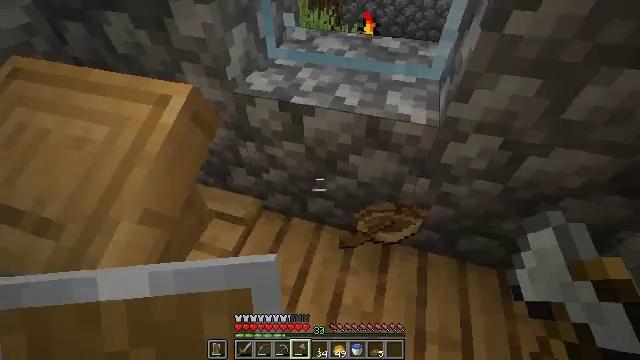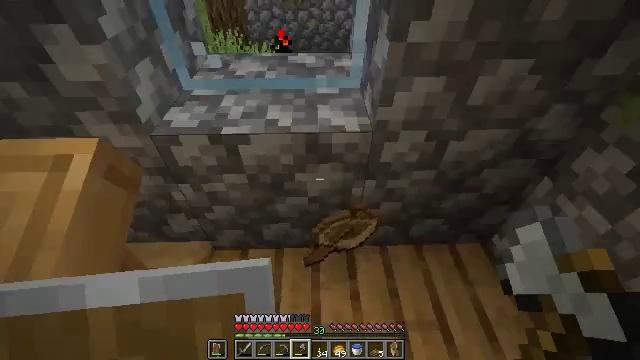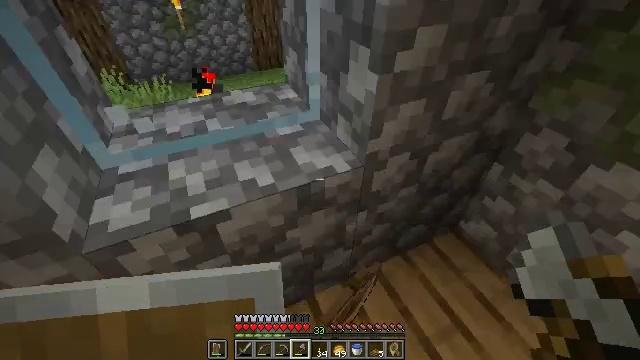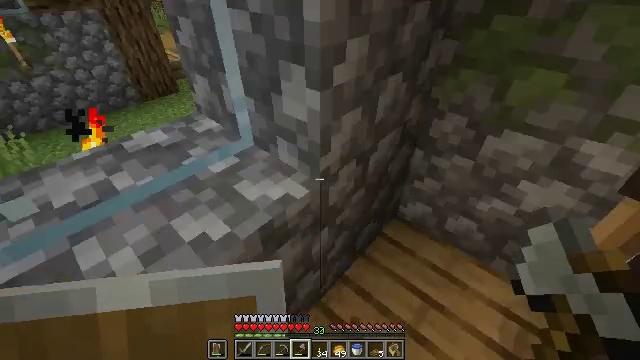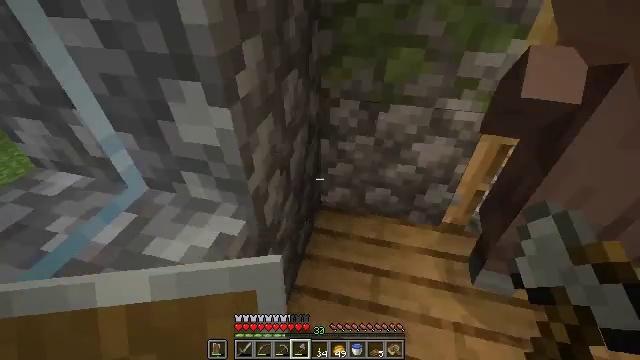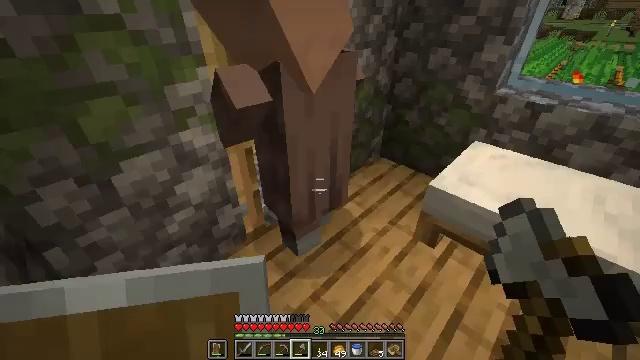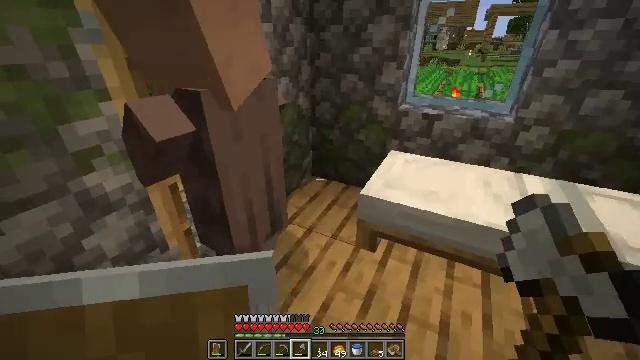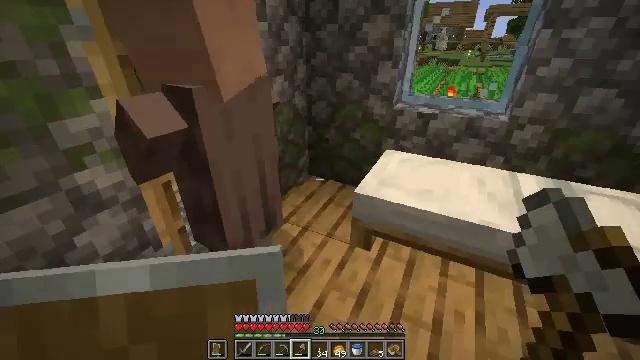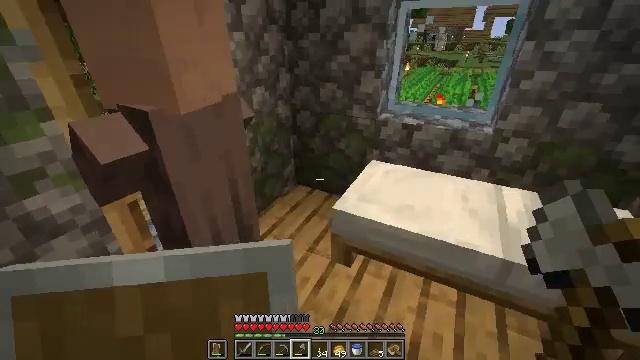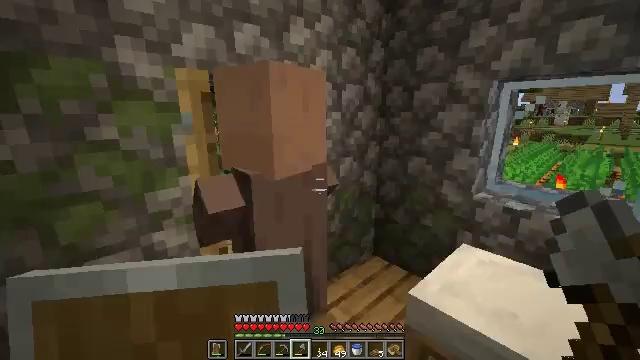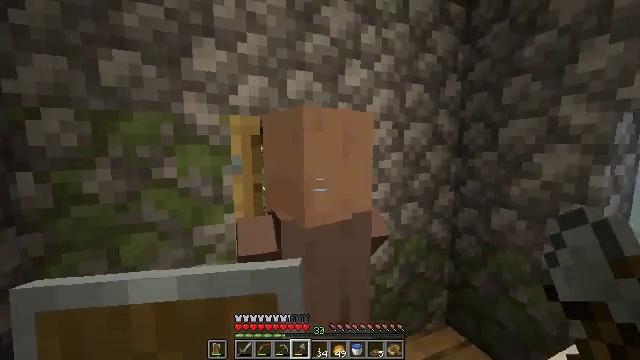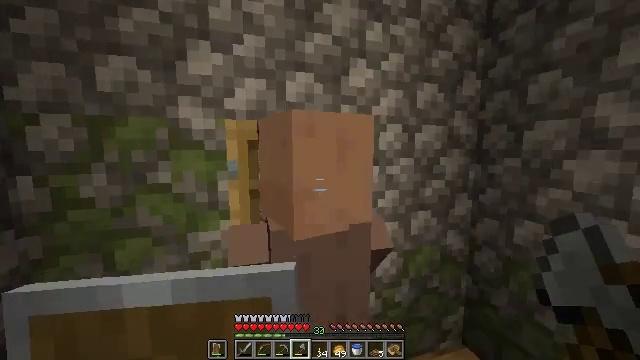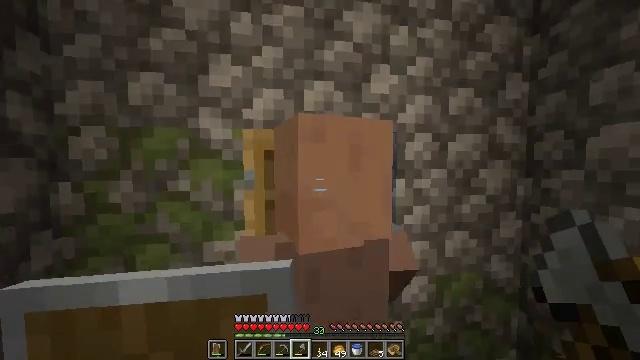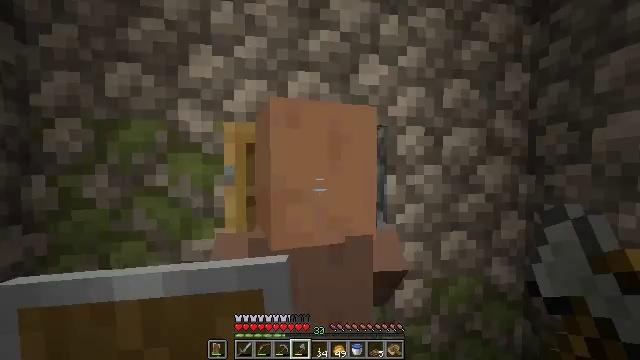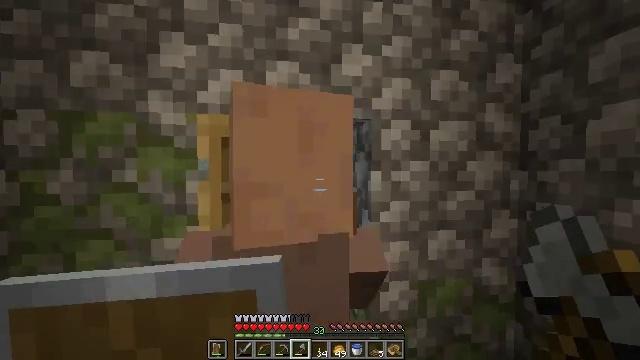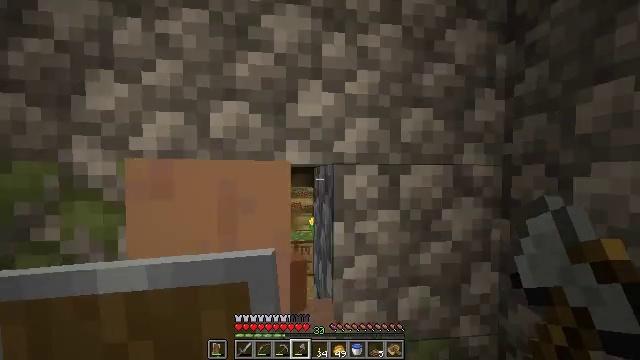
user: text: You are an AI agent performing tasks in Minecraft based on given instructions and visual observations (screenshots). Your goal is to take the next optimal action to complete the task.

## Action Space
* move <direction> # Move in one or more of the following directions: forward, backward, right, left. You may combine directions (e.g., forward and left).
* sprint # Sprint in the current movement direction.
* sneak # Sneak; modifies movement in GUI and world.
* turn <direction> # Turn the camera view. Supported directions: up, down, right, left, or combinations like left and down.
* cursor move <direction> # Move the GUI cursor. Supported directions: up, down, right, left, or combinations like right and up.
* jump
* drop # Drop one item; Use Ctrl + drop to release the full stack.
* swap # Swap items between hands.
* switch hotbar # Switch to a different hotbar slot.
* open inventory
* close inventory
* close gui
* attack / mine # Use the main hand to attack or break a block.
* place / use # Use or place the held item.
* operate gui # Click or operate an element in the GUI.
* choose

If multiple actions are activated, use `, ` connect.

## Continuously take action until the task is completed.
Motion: motion action
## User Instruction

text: Smash the anvil with a pickaxe.
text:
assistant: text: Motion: move forward and move left, turn right and up
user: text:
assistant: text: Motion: move forward and move left, turn right and up
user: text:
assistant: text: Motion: move forward and move left, turn right and up
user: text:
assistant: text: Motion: move forward, turn right
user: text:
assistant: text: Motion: turn right and up
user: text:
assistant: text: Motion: move right, turn right and up
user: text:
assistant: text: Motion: move forward and move right
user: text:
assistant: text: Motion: move forward and move right
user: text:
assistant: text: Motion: move forward and move right, turn left and up
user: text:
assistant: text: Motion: move forward and move right, turn left and up
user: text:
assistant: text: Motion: move forward and move right, turn left
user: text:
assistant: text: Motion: move forward and move right, turn left and up
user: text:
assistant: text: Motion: move forward and move right, turn left and up
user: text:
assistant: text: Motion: move forward and move right
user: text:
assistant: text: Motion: move forward and move right
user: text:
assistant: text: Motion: move forward and move right, turn left and down
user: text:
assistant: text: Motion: move forward and move right, turn left and down
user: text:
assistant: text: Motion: move right, turn left and down
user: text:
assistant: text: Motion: no_op
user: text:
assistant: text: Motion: turn left
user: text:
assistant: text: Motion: turn left and down
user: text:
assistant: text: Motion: no_op
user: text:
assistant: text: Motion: move forward, turn left and down
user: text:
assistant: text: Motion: move forward, turn left and down
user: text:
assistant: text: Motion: move forward, turn left and down
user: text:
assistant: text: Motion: move forward
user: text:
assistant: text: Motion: move forward and move left
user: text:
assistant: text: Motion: move forward and move left
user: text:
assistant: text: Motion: move forward and move left, turn right and up
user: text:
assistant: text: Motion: move forward